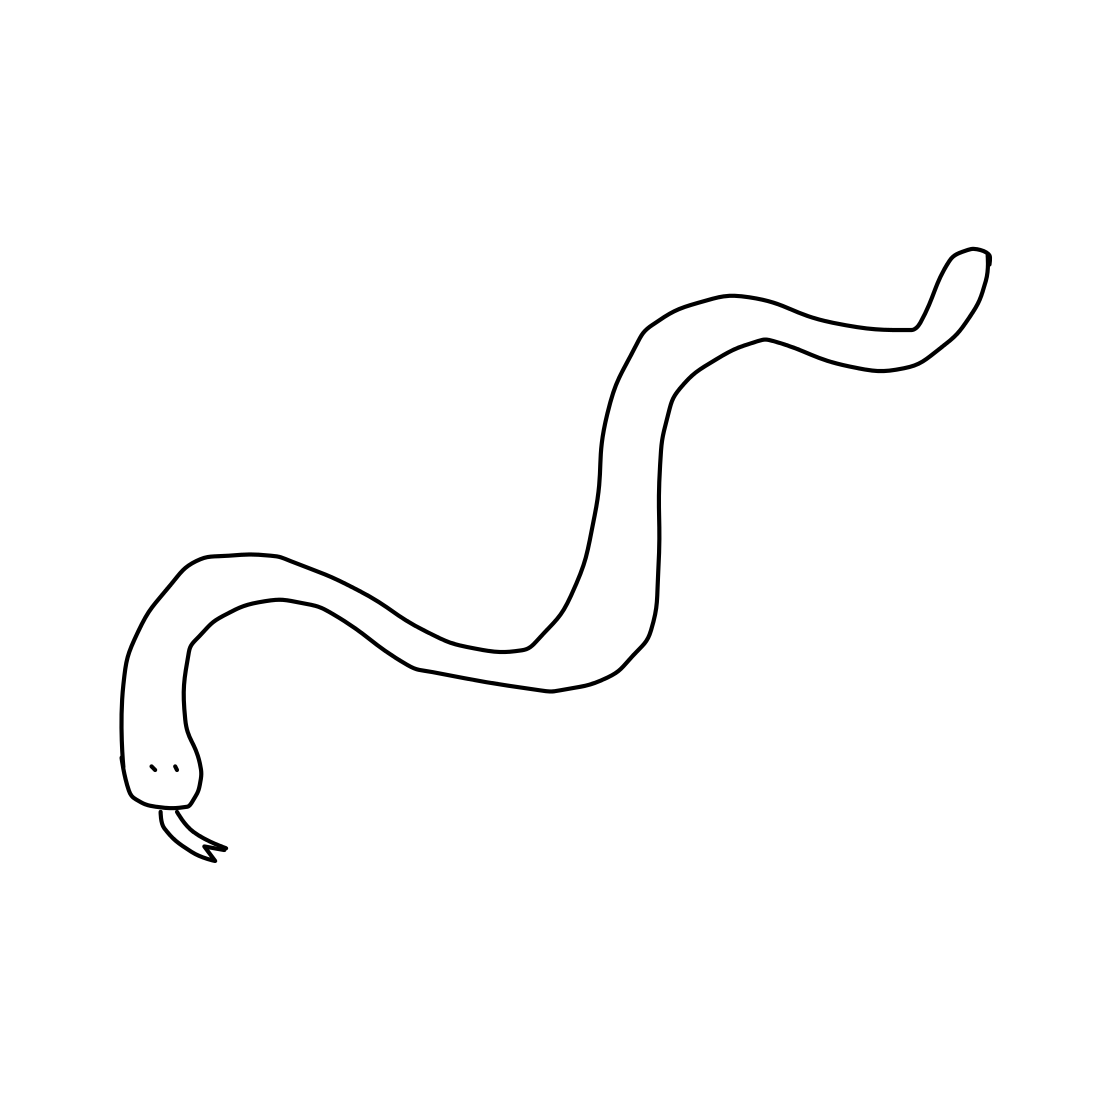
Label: snake